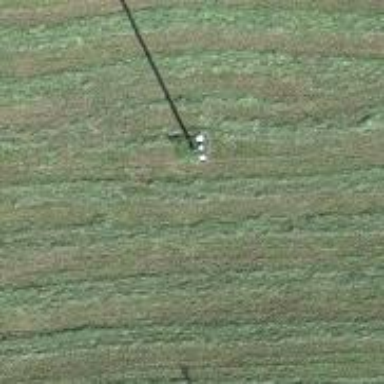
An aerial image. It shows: Power pole.